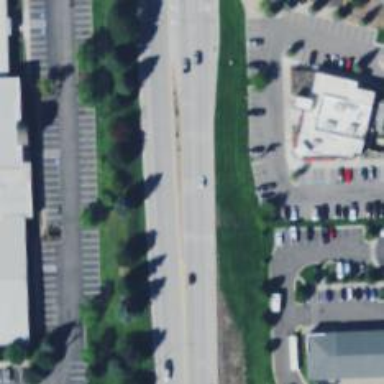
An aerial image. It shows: Asphalt road classified as trunk highway.